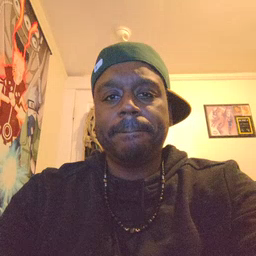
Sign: drop